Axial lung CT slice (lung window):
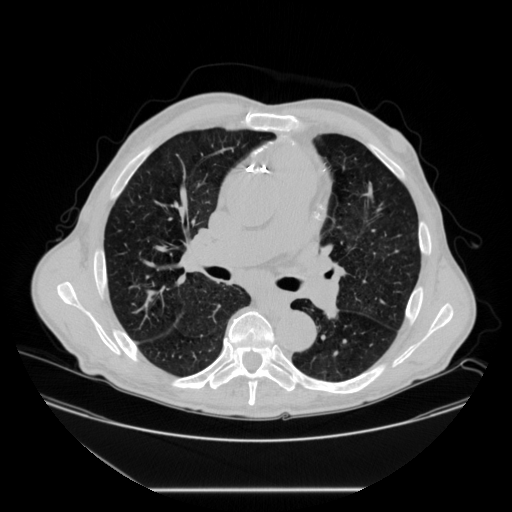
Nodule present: no